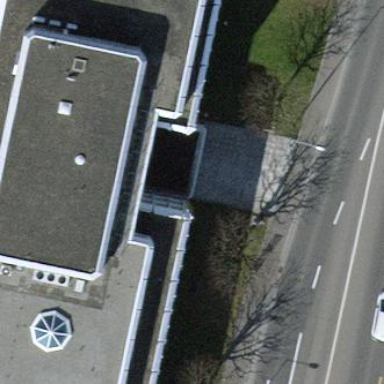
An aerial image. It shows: Office building with flat roof.